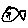
Label: fish